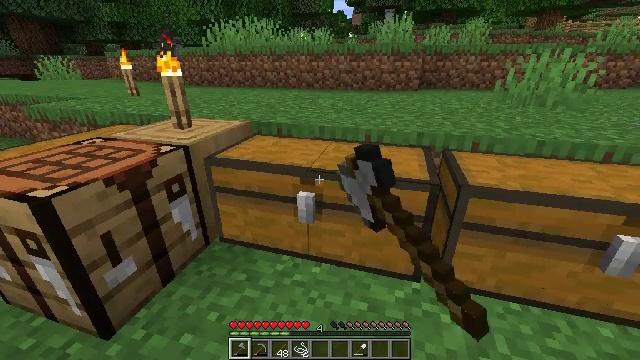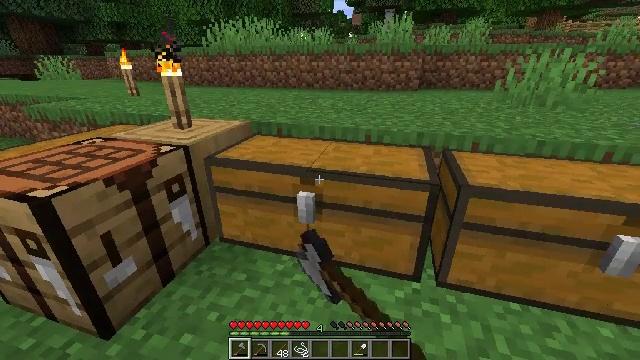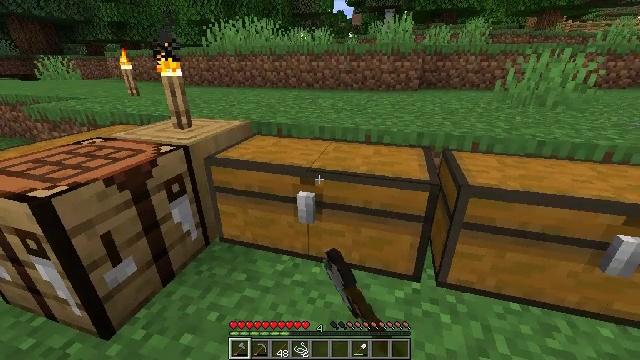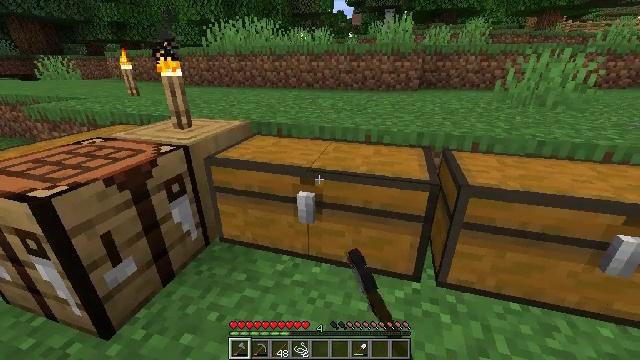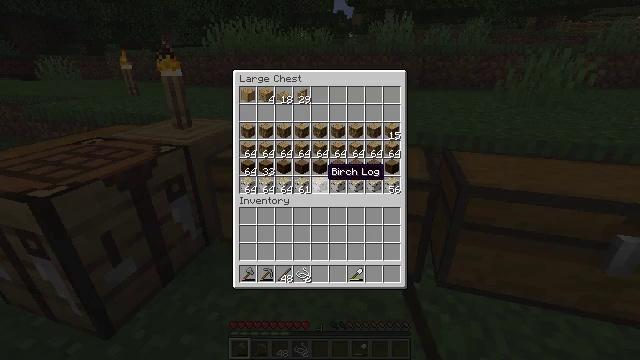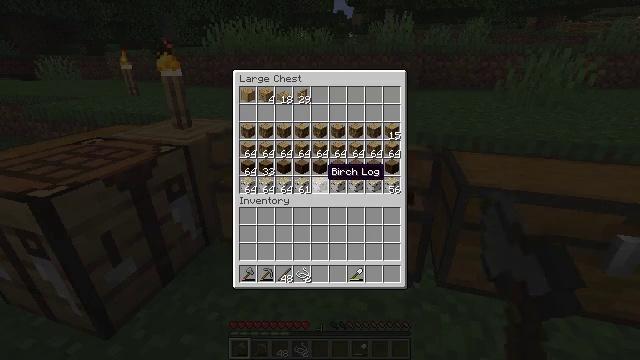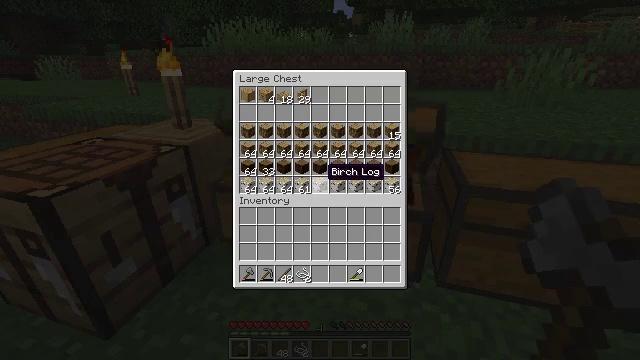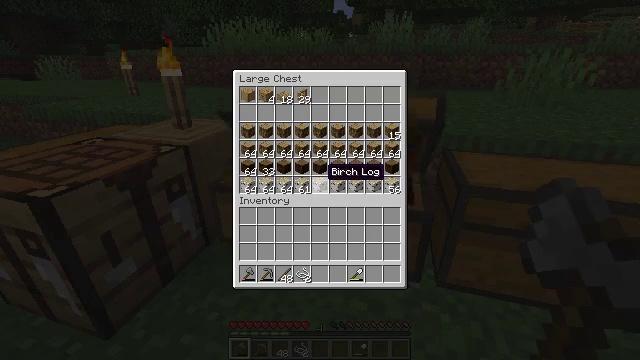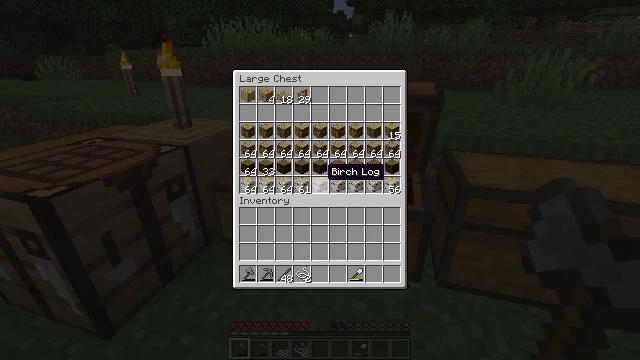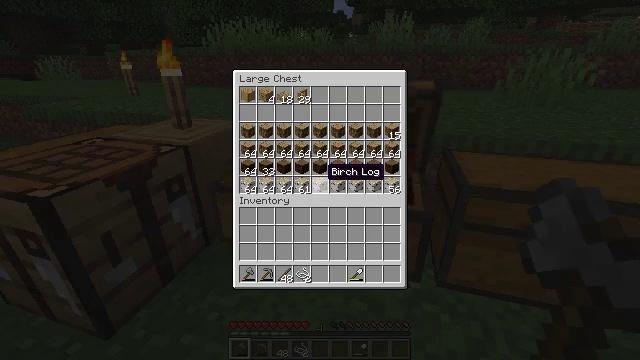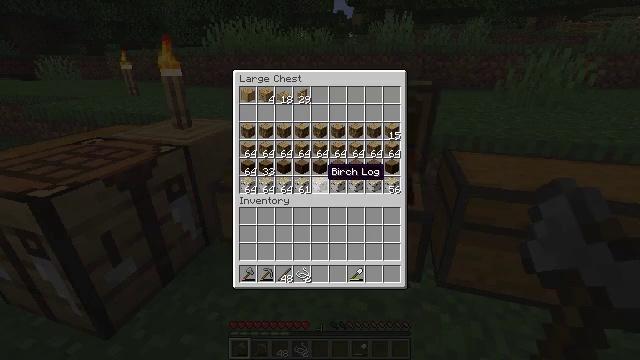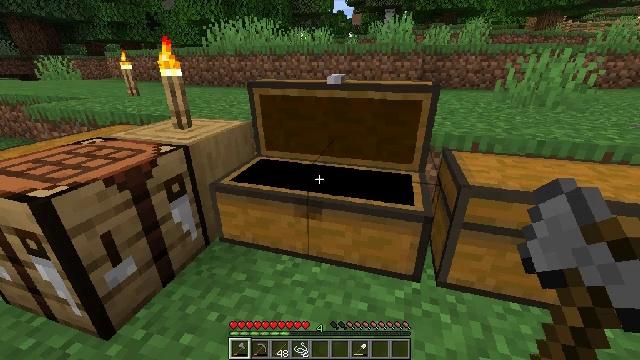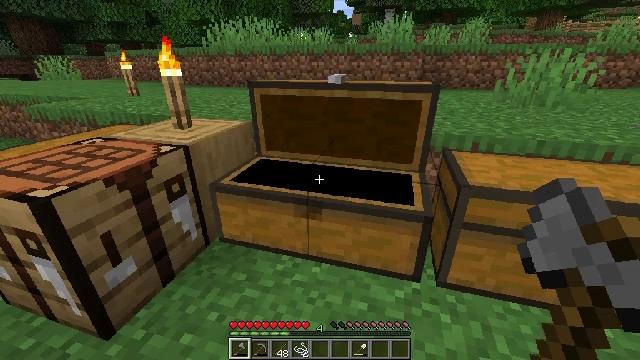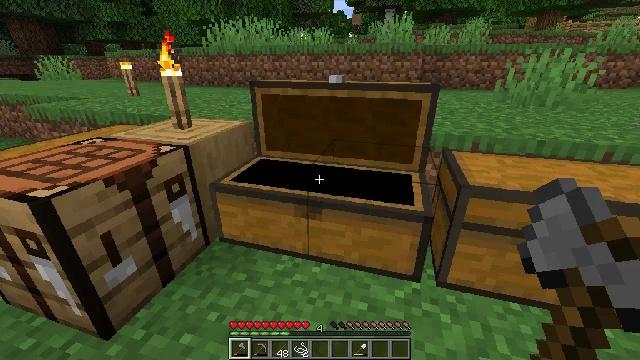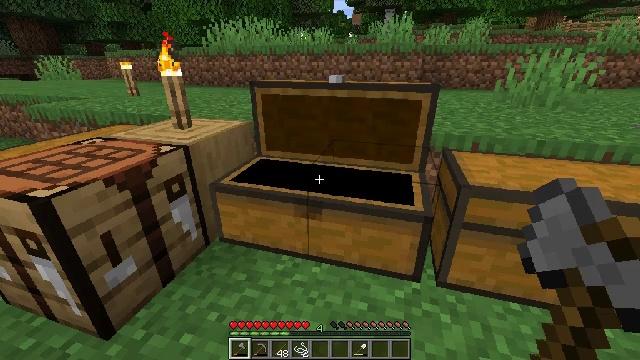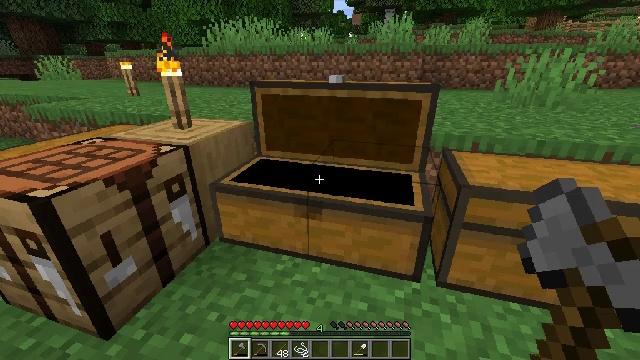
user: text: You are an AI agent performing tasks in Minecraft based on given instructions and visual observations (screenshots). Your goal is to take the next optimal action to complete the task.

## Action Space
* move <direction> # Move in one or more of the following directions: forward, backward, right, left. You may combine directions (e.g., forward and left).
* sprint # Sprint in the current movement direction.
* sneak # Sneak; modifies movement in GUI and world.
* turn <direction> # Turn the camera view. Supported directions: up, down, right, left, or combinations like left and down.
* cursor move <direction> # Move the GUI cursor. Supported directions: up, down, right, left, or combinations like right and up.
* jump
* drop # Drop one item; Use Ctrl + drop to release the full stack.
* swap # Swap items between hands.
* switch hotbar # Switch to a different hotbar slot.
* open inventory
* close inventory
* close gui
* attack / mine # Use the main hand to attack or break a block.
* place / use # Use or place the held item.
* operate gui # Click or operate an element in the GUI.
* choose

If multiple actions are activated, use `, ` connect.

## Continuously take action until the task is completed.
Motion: motion action
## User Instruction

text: Open the crafting table to craft a loom.
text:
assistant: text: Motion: no_op
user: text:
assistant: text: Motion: no_op
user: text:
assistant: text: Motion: no_op
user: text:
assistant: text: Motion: open gui
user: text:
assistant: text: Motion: no_op
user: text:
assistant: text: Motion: no_op
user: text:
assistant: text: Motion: no_op
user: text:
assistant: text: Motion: no_op
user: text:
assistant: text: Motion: no_op
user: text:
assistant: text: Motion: no_op
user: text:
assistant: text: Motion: no_op
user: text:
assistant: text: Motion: close gui
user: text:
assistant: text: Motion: no_op
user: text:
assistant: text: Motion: no_op
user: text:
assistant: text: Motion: no_op
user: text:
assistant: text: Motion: no_op
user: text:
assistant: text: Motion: no_op
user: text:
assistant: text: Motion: no_op
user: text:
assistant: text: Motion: use / place
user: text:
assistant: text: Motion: use / place
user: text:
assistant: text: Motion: use / place
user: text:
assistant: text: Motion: no_op
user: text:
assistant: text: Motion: no_op
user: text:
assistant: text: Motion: open gui
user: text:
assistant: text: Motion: no_op
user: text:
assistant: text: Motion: no_op
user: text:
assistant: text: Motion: no_op
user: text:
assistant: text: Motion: no_op
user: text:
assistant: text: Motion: no_op
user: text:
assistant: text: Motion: no_op